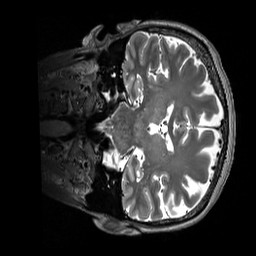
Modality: T2w
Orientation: coronal
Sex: female
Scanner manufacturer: siemens
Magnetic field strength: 3 T
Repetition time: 3.2 s
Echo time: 0.409 s